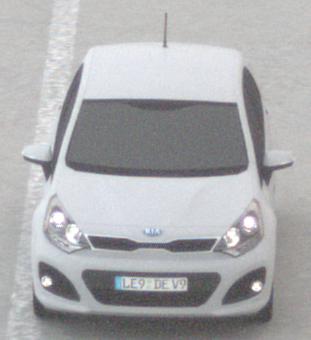
Make: KIA
Model: Rio 1.2
Detailed model: Rio (UB)
Model produced from: 2011/09
Model produced until: 2015/01
Doors: 3
Color: white
Road condition: dry road
Daytime: night
Contrast: low contrast